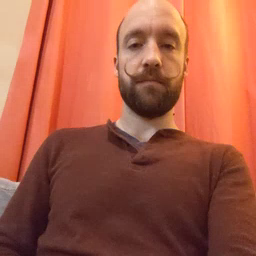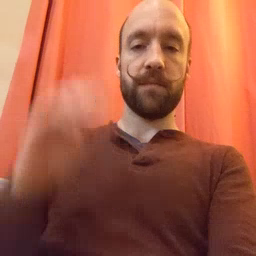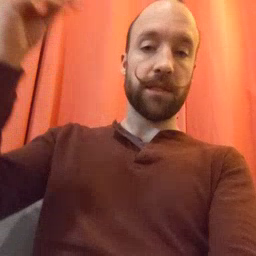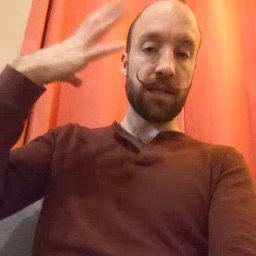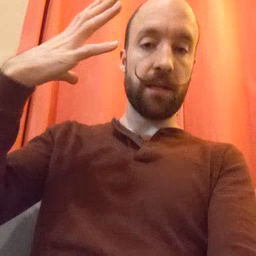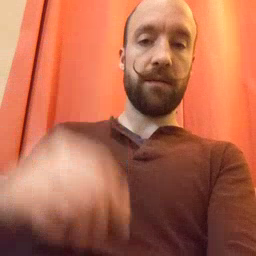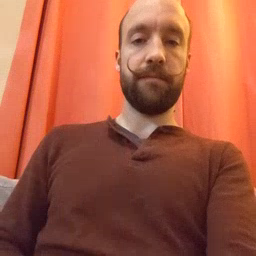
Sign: sun